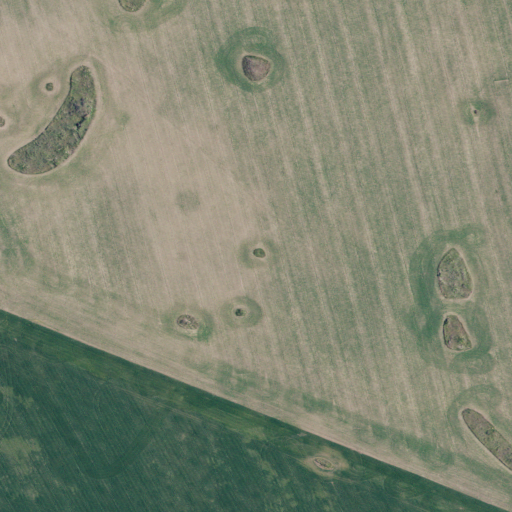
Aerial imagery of plain(s) in Idaho named Windmill Flat containing only cultivated crops